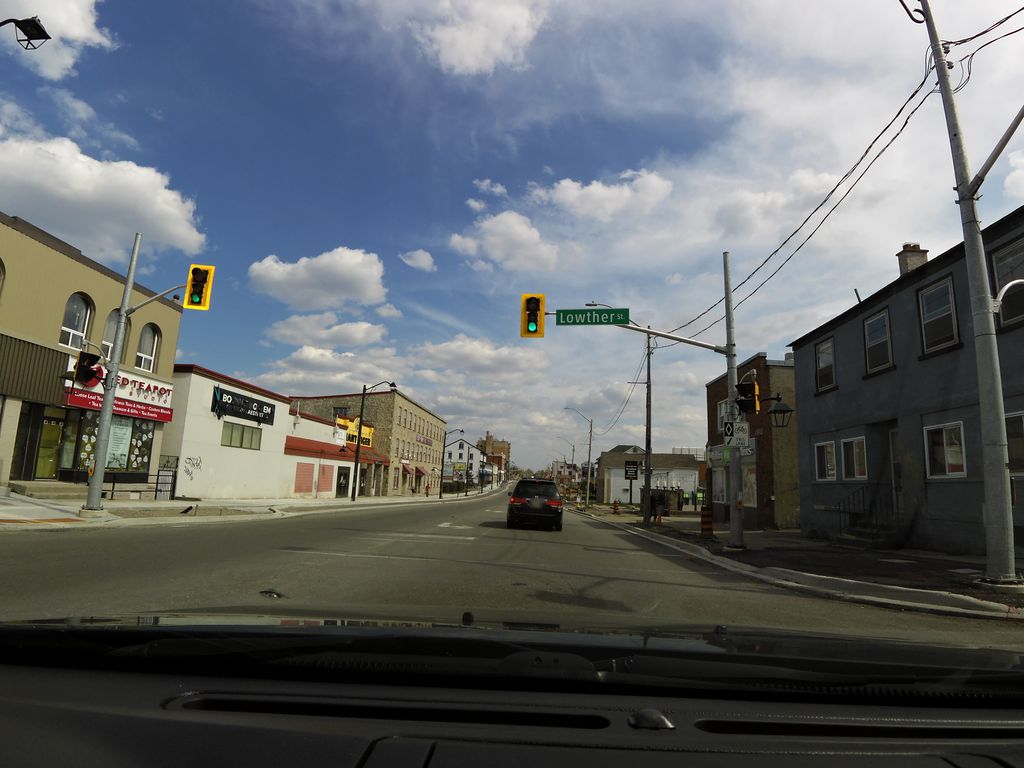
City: kitchener-waterloo